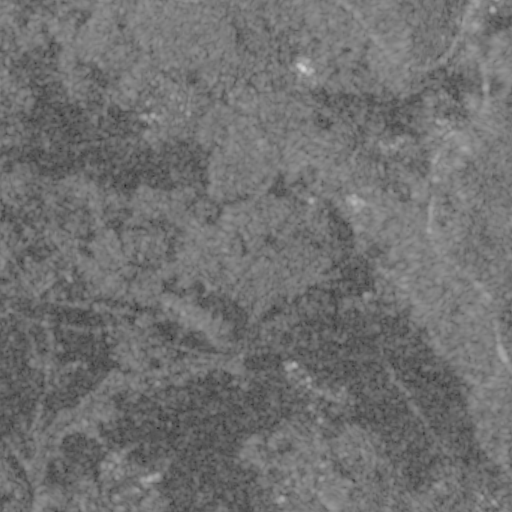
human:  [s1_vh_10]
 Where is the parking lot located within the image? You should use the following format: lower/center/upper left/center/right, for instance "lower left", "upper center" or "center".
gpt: The parking lot is located in the upper right of the image.
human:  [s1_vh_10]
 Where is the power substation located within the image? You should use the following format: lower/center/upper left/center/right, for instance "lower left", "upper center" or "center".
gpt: The power substation is located in the center of the image.
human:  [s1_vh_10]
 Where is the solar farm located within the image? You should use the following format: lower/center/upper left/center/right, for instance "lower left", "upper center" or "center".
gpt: The solar farm is located in the upper left of the image.
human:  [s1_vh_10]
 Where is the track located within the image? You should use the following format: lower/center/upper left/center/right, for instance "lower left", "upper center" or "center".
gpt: There is no track in the image.

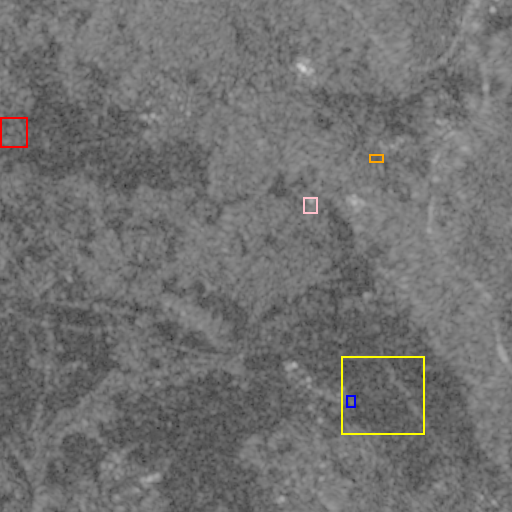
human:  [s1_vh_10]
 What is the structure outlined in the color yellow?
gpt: The structure outlined in yellow is a crop field.
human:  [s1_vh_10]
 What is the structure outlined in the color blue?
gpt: The structure outlined in blue is a park.
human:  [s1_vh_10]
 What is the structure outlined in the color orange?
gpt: The structure outlined in orange is a parking lot.
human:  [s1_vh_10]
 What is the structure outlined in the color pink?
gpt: The structure outlined in pink is a power substation.
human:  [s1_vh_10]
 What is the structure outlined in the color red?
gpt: The structure outlined in red is a solar farm.
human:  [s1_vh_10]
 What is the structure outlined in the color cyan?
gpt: There is no cyan outline.